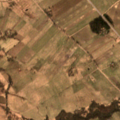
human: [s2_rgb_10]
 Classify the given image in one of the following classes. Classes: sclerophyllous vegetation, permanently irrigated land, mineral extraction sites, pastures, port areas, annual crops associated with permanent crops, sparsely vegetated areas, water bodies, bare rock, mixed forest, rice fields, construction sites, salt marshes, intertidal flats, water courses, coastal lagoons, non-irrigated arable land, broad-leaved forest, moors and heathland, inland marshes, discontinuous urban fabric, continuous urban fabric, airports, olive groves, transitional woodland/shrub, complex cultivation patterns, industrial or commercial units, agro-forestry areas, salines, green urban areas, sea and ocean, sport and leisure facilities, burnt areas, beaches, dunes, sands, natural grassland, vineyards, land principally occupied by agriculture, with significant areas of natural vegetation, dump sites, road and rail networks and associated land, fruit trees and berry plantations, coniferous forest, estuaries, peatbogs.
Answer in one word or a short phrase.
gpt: non-irrigated arable land, pastures, complex cultivation patterns, broad-leaved forest